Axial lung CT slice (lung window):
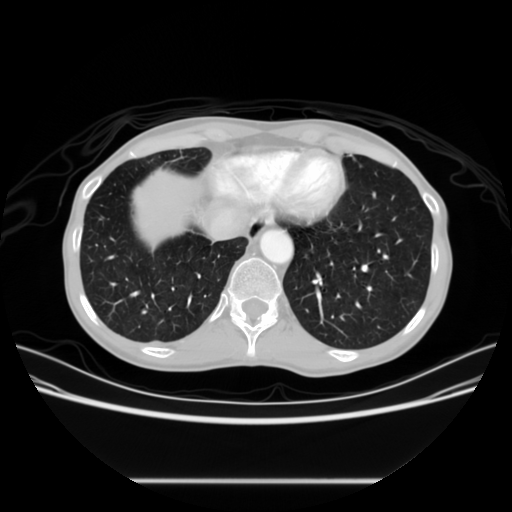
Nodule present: no